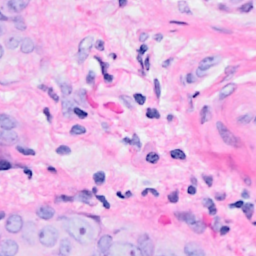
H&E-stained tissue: Breast